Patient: sex F, age 77
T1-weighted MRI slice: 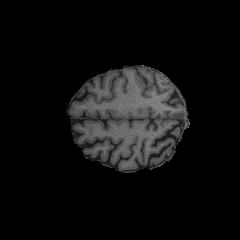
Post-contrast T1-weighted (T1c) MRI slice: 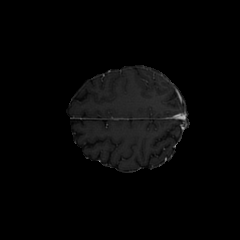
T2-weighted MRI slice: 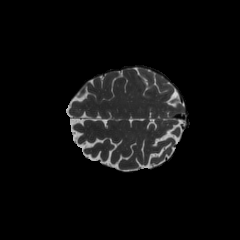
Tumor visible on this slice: no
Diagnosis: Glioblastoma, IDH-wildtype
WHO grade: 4